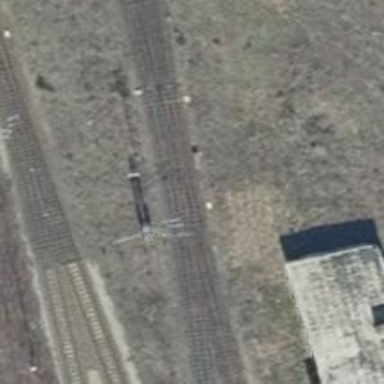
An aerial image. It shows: Railway switch.